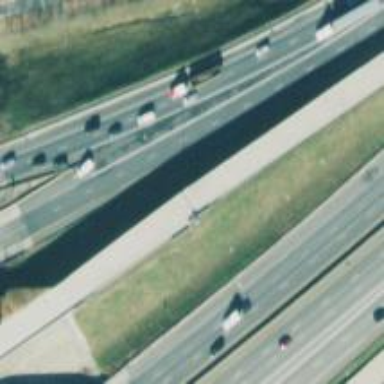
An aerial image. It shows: Motorway link.